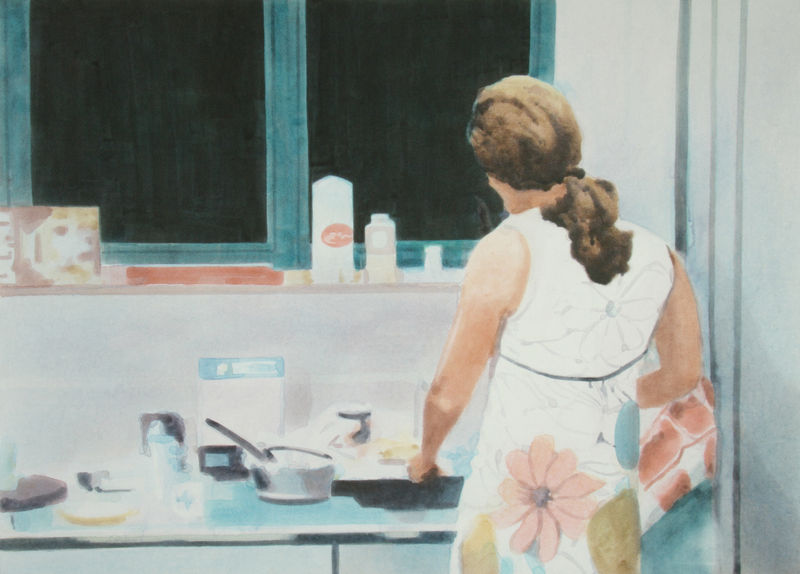
Titel: Küche
Künstler: Tom Fabritius
Standort: München
Institution: Galerie Tanit
Schlagwörter: blau, aquarell, abend, blume, fenster, frau, haar, kleid, nacht, rücken, schwarz, tisch, tür, weiss, rot, haare, schürze, topf, rückenansicht, amerika, beobachter, zopf, floral, kerze, abendstimmung, töpfe, blumenmuster, dose, fensterrahmen, brett, geschirr, hausfrau, anrichte, küche, mittel, dos, fensterbrett, kochen, femme, pferdeschwanz, pfanne, trist, spülen, cuisine, cuisiner, hasufrau, kasserolle, kasserrole, plastikflaschen, spühle, spühlmittel, spüle